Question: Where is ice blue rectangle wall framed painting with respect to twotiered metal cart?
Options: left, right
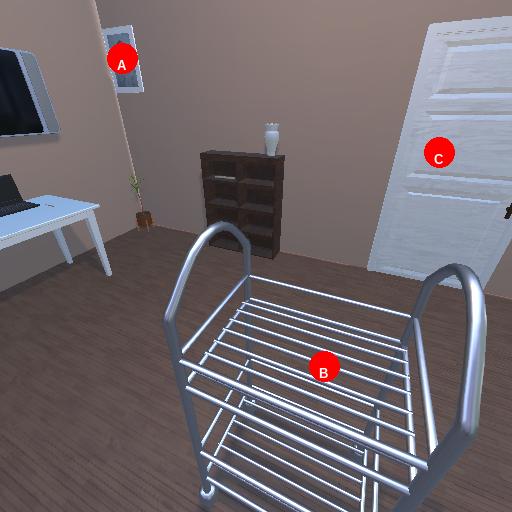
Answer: left